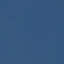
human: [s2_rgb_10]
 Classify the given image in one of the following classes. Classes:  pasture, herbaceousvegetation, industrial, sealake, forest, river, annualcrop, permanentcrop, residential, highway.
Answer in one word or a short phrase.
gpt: SeaLake